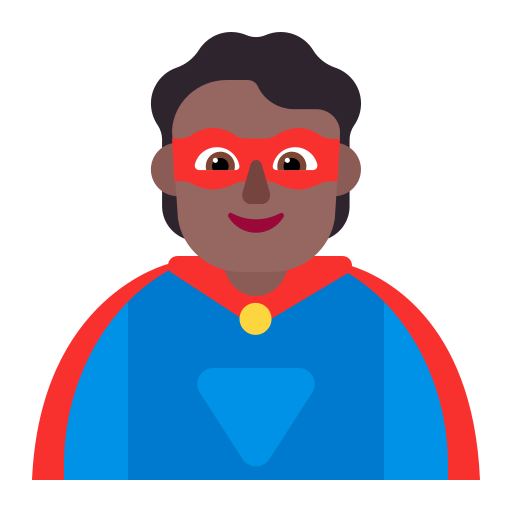
person superhero flat  dark